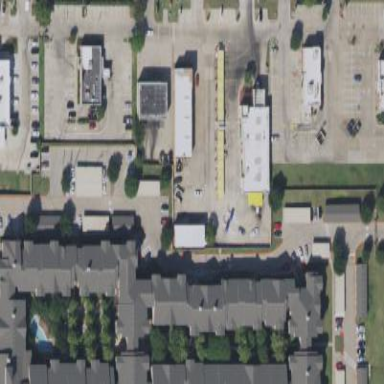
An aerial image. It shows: Retail area.